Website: bh-photo
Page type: address-validator
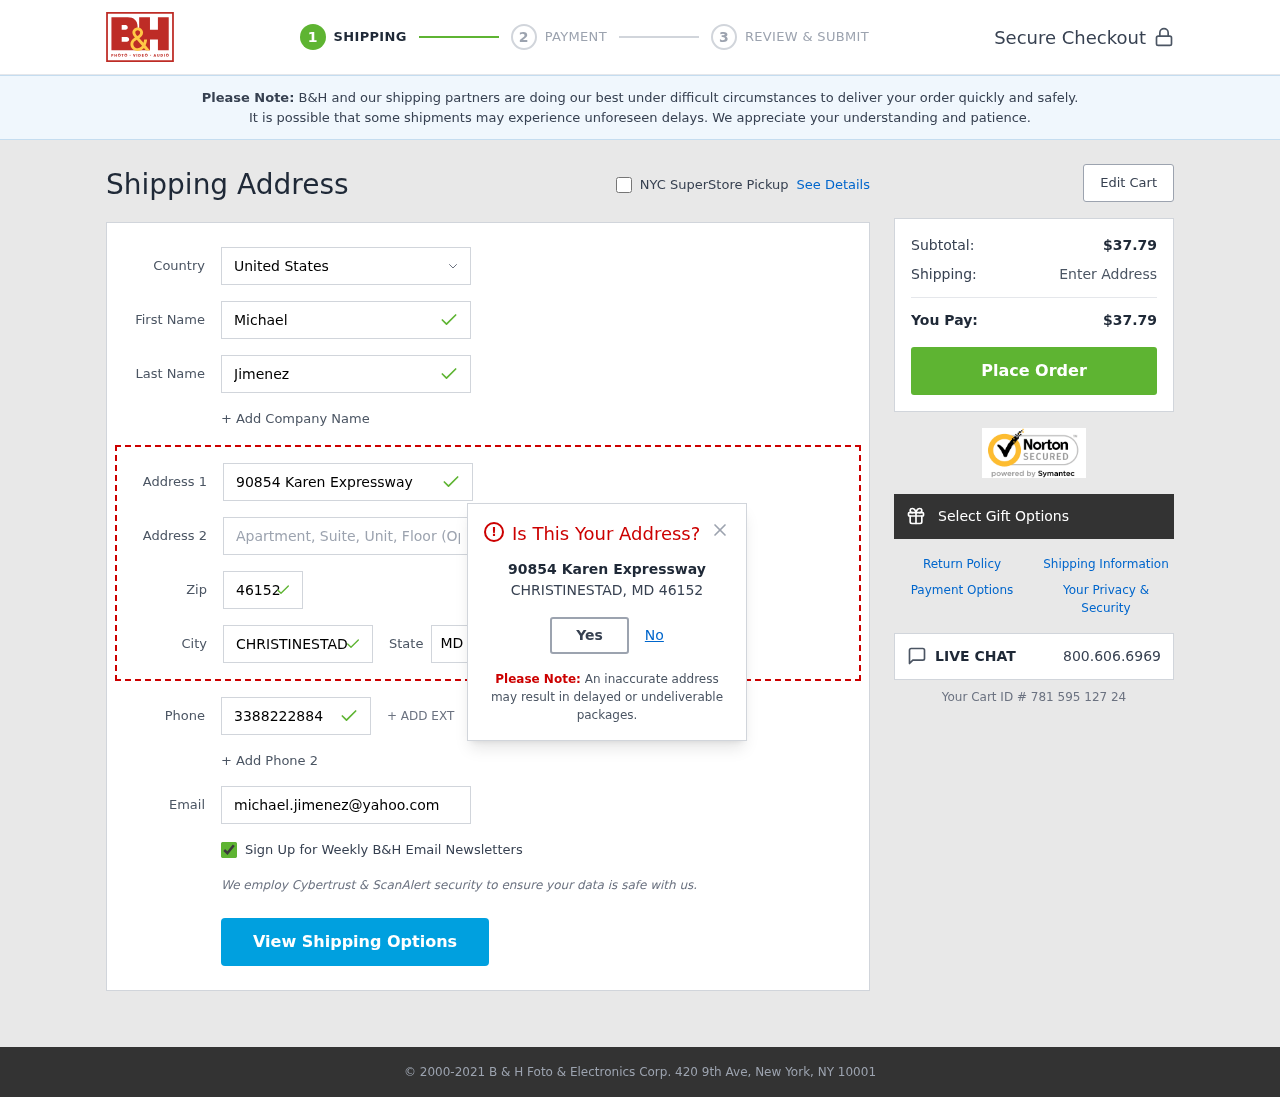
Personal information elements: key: PII_CITY
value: Christinestad
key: PII_COUNTRY
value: United States
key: PII_EMAIL
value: michael.jimenez@yahoo.com
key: PII_FIRSTNAME
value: Michael
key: PII_LASTNAME
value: Jimenez
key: PII_PHONE
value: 3388222884
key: PII_POSTCODE
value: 46152
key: PII_STATE_ABBR
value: MD
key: PII_STREET
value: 90854 Karen Expressway
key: PII_CITY_MODAL
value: CHRISTINESTAD
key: PII_POSTCODE_FULL
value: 46152
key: PII_POSTCODE_NUMERIC
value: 46152
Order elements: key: ORDER_SUBTOTAL
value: $37.79
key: ORDER_TOTAL
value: $37.79
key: ORDER_ID
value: Your Cart ID # 781 595 127 24